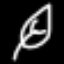
Label: leaf